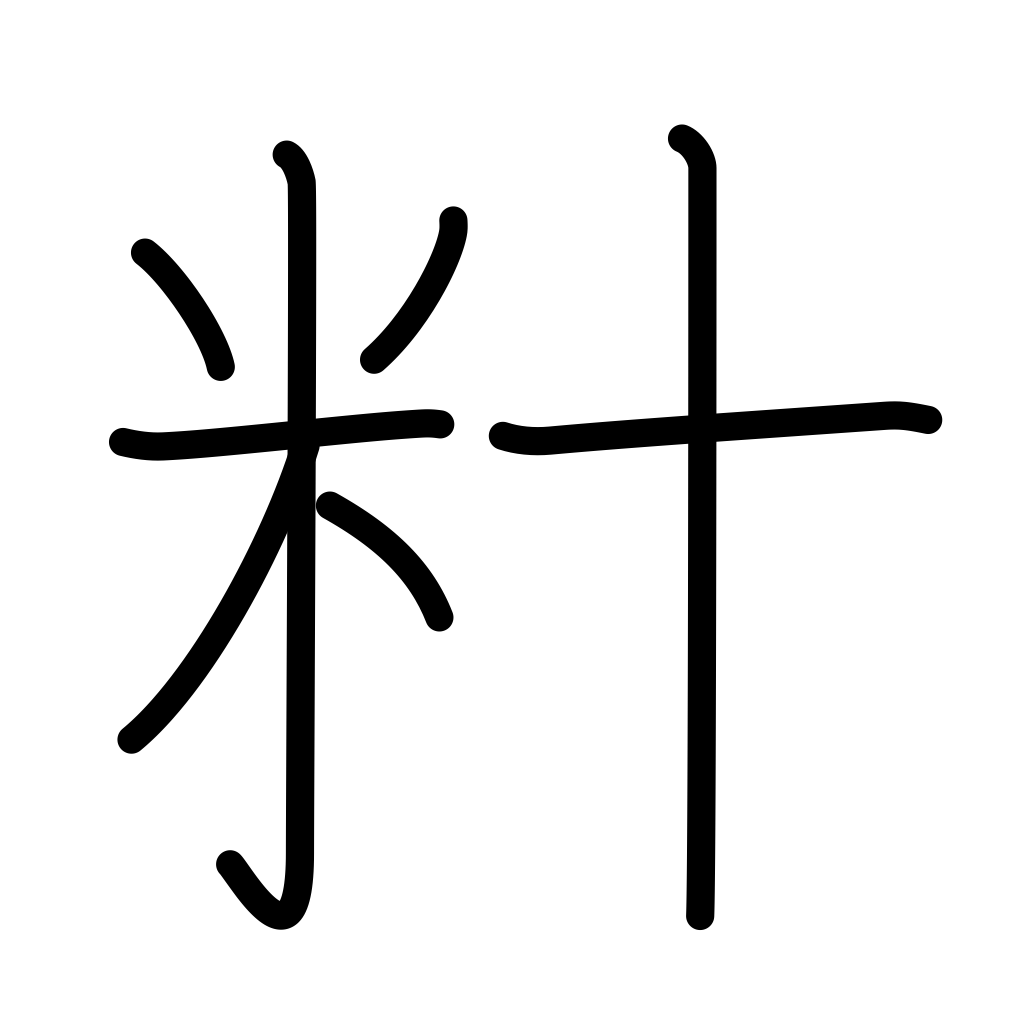
Meaning: dekametre